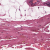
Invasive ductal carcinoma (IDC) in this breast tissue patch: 0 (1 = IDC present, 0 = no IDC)